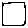
Label: square